【题型】解答题　【知识点】解析几何　【难度】hard
已知椭圆 \(\Gamma: \frac{x^2}{a^2} + \frac{y^2}{b^2} = 1\ (a > b > 0)\) 的左右焦点分别为 \(F_1\), \(F_2\)，上下顶点分别为 \(B_1\), \(B_2\)，\(\triangle B_2F_1F_2\) 是面积为 \(\sqrt{3}\) 的正三角形，过焦点的直线交椭圆 \(\Gamma\) 于 \(P\)、\(Q\) 两点（\(P\)、\(Q\) 分别在第一、四象限）。

(1) 求椭圆 \(\Gamma\) 的离心率；

(2) 已知点 \(M(0,m)\)，\(m > 0\)，求椭圆 \(\Gamma\) 上的动点 \(R\) 到点 \(M\) 的最大距离；

(3) 求四边形 \(B_1B_2QP\) 面积的取值范围。
【解答】
【答案】(1) \(\frac{1}{2}\)

(2) 答案见解析

(3) \(\left(\frac{8\sqrt{3}}{5}, \frac{3}{2}+\sqrt{3}\right]\)

【分析】（1）根据题意利用 \(\triangle B_1F_1F_2\) 为正三角形得到 \(a = 2c\)，再求解离心率即可。

（2）利用 \(\triangle B_1F_1F_2\) 的面积求出基本量，进而得到椭圆方程，设 \(R(x,y)\)，利用两点间距离公式表示 \(|RM|^2\)，转化为二次函数分类讨论求解最值即可。

（3）设直线 \(PQ\) 的方程为 \(x = my + 1\ (m \neq 0)\)，\(P(x_1,y_1)\)，\(Q(x_2,y_2)\)，与椭圆联立方程组可得
\[
y_1 + y_2 = -\frac{6m}{-3m^2+4},\quad y_1y_2 = -\frac{9}{3m^2+4},
\]
根据点 \(P,Q\) 分别在第一、四象限，得
\[
\begin{cases}
x_1 + x_2 > 0 \\
x_1 \cdot x_2 > 0
\end{cases},
\quad \text{解得} -\frac{\sqrt{3}}{3} < m < \frac{\sqrt{3}}{3},
\]
四边形 \(B_1B_2QP\) 的面积可表示为 \(S = S_{\triangle OB_1P} + S_{\triangle OB_2Q} + S_{\triangle OPQ}\)，可得
\[
S = \frac{4\sqrt{3} + 6\sqrt{m^2+1}}{3m^2+4},
\]
令 \(t = 4\sqrt{3} + 6\sqrt{m^2+1}\)，得到 \(4\sqrt{3}+6 \le t < 8\sqrt{3}\)，再利用对勾函数单调性求得范围即可。

【详解】（1）如图，设椭圆 \(C\) 的焦距为 \(|F_1F_2| = 2c\ (c > 0)\)，则 \(|OF_2| = c\)，

因为 \(|OB_2| = b\)，所以在 \(Rt\triangle B_2OF_2\) 中 \(|B_2F_2| = a\)，

又因为 \(\triangle B_2F_1F_2\) 为正三角形，所以 \(|B_2F_2| = 2|OF_2|\)，即 \(a = 2c\)，

所以椭圆的离心率 \(e = \frac{c}{a} = \frac{1}{2}\)。

（2）由于正三角形 \(F_1F_2B_2\) 的面积为 \(\sqrt{3}\)，得到
\[
\begin{cases}
\frac{\sqrt{3}}{2} = \frac{1}{2}|F_1F_2|b = bc \\
b = \frac{\sqrt{3}}{2} \times 2c = \sqrt{3}c
\end{cases}
\]
解得 \(c = 1\)，\(b = \sqrt{3}\)，又 \(a^2 = c^2 + b^2\)，得到 \(a = 2\)，故椭圆方程为 \(\frac{x^2}{4} + \frac{y^2}{3} = 1\)，

设 \(R(x,y)\)，且 \(\frac{x^2}{4} + \frac{y^2}{3} = 1\)，即 \(x^2 = 4 - \frac{4y^2}{3}\)，

\[
|RM|^2 = x^2 + (y - m)^2 = 4 - \frac{4y^2}{3} + y^2 - 2my + m^2 = -\frac{1}{3}y^2 - 2my + m^2 + 4,
\]

其对称轴为 \(y = -3m < 0\)，而 \(-\sqrt{3} \le y \le \sqrt{3}\)，当 \(-3m \le -\sqrt{3}\)，即 \(m \ge \frac{\sqrt{3}}{3}\) 时，

\(|RM|^2\) 在 \(y = -\sqrt{3}\) 时取得最大值，\(|RM|_{\max} = m + \sqrt{3}\)；

当 \(0 > -3m > -\sqrt{3}\)，即 \(0 < m < \frac{\sqrt{3}}{3}\) 时，

\(|RM|^2\) 在 \(y = -3m\) 时取得最大值，\(|RM|_{\max} = 2\sqrt{m^2 + 1}\)。

综上，当 \(0 < m < \frac{\sqrt{3}}{3}\) 时，最大距离为 \(2\sqrt{m^2 + 1}\)；当 \(m \ge \frac{\sqrt{3}}{3}\) 时，最大距离为 \(m + \sqrt{3}\)。

（3）设直线 \(PQ\) 的方程为 \(x = my + 1\)，\(P(x_1,y_1)\)，\(Q(x_2,y_2)\)，

联立
\[
\begin{cases}
x = my + 1 \\
\frac{x^2}{4} + \frac{y^2}{3} = 1
\end{cases}
\]
消去 \(x\) 整理得 \((3m^2 + 4)y^2 + 6my - 9 = 0\)，

则 \(\Delta > 0\)，\(y_1 + y_2 = -\frac{6m}{3m^2 + 4}\)，\(y_1y_2 = -\frac{9}{3m^2 + 4}\)。

因为点 \(P,Q\) 分别在第一、四象限，

所以
\[
\begin{cases}
x_1 + x_2 > 0 \\
x_1 \cdot x_2 > 0
\end{cases},
\quad \text{即}
\begin{cases}
m(y_1 + y_2) + 2 > 0 \\
m^2y_1y_2 + m(y_1 + y_2) + 1 > 0
\end{cases},
\]

故
\[
\begin{cases}
\frac{-6m^2}{3m^2+4} + 2 > 0 \\
\frac{-9m^2}{3m^2+4} - \frac{6m^2}{3m^2+4} + 1 > 0
\end{cases},
\quad \text{解得} -\frac{\sqrt{3}}{3} < m < \frac{\sqrt{3}}{3},
\]

得到四边形 \(B_1B_2QP\) 的面积为 \(S = S_{\triangle OB_1P} + S_{\triangle OB_2Q} + S_{\triangle OPQ}\)，

\[
= \frac{1}{2}|OB_1| \cdot |x_1| + \frac{1}{2}|OB_2| \cdot |x_2| + \frac{1}{2}|OF_2| \cdot |y_1 - y_2|,
\]

因为 \(|B_1B_2| = 2\sqrt{3}\)，\(x_1 = my_1 + 1\)，\(x_2 = my_2 + 1\)，

所以
\[
S = \frac{\sqrt{3}}{2}m(y_1 + y_2) + \sqrt{3} + \frac{1}{2}\sqrt{(y_1 + y_2)^2 - 4y_1y_2} = \frac{4\sqrt{3} + 6\sqrt{m^2+1}}{3m^2+4},
\]

令 \(t = 4\sqrt{3} + 6\sqrt{m^2+1}\)，\(4\sqrt{3}+6 \le t < 8\sqrt{3}\)，则
\[
S = \frac{t}{\frac{1}{12}t^2 - \frac{2\sqrt{3}}{3}t + 5} = \frac{1}{\frac{t}{12} + \frac{5}{t} - \frac{2\sqrt{3}}{3}},
\]

因为 \(4\sqrt{3}+6 > 2\sqrt{15}\)，所以 \(y = \frac{t}{12} + \frac{5}{t}\) 在 \([4\sqrt{3}+6, 8\sqrt{3})\) 上单调递增，

故 \(S \in \left(\frac{8\sqrt{3}}{5}, \frac{3}{2}+\sqrt{3}\right]\)，即四边形 \(B_1B_2QP\) 面积的取值范围为 \(\left(\frac{8\sqrt{3}}{5}, \frac{3}{2}+\sqrt{3}\right]\)。
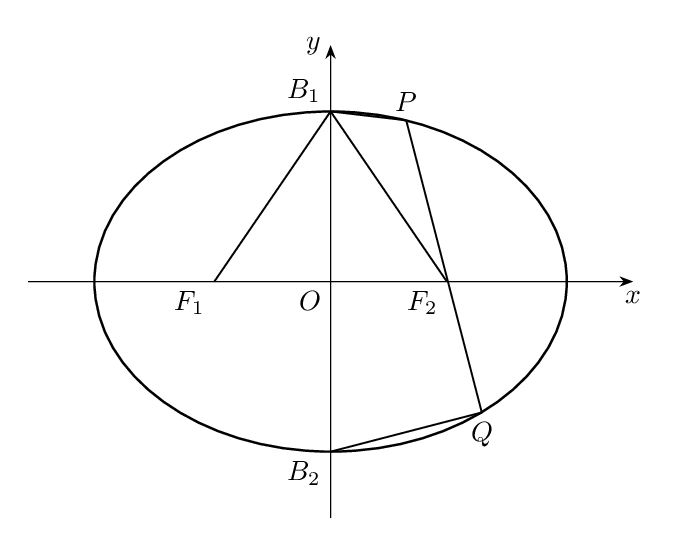